Question: Basically I have these buttons that I use on my web page design. However I have just noticed when changing backgrounds that they have this weird dash ( - ) after the button.
CSS:
'''
* {
font-family: 'Caviar Dreams';
}
.button-fill {
text-align: center;
background: #ccc;
display: inline-block;
position: relative;
text-transform: uppercase;
margin: 25px;
border:dashed 0px #000000;
-moz-border-radius-topleft: 17px;
-moz-border-radius-topright:17px;
-moz-border-radius-bottomleft:17px;
-moz-border-radius-bottomright:17px;
-webkit-border-top-left-radius:17px;
-webkit-border-top-right-radius:17px;
-webkit-border-bottom-left-radius:17px;
-webkit-border-bottom-right-radius:17px;
border-top-left-radius:17px;
border-top-right-radius:17px;
border-bottom-left-radius:17px;
border-bottom-right-radius:17px;
}
.button-fill.orange {
background: #B26B24;
color: #fff;
}
.button-fill.orange .button-inside {
color: #f26b43;
}
.button-text {
padding: 0 25px;
line-height: 56px;
letter-spacing: .1em;
}
.button-inside {
width: 0px;
height: 54px;
margin: 0;
float: left;
position: absolute;
top: 1px;
left: 50%;
line-height: 54px;
color: #445561;
background: #0033CC;
text-align: center;
overflow: hidden;
-webkit-transition: width 0.5s, left 0.5s, margin 0.5s;
-moz-transition: width 0.5s, left 0.5s, margin 0.5s;
-o-transition: width 0.5s, left 0.5s, margin 0.5s;
transition: width 0.5s, left 0.5s, margin 0.5s;
-moz-border-radius-topleft: 75px;
-moz-border-radius-topright:75px;
-moz-border-radius-bottomleft:75px;
-moz-border-radius-bottomright:75px;
-webkit-border-top-left-radius:75px;
-webkit-border-top-right-radius:75px;
-webkit-border-bottom-left-radius:75px;
-webkit-border-bottom-right-radius:75px;
border-top-left-radius:75px;
border-top-right-radius:75px;
border-bottom-left-radius:75px;
border-bottom-right-radius:75px;
}
.button-inside.full {
width: 100%;
left: 0%;
top: 0;
margin-right: -50px;
border: 1px solid #445561;
}
.inside-text {
text-align: center;
position: absolute;
right: 50%;
letter-spacing: .1em;
text-transform: uppercase;
-webkit-transform: translateX(50%);
-moz-transform: translateX(50%);
-ms-transform: translateX(50%);
transform: translateX(50%);
}
'''
I think that the following code is the issue, it is located under the .button-fill.
'''
display: inline-block;
'''
I have tried removing it, changing it, however it stops the buttons from working. I have reached a dead end with this. Does anyone know how I would fix this? Or do the buttons need to be re-designed?
Picture of weird dash:

HTML Code:
'''
<CENTER>
<div class="mywork" id="portfolio">
<a href="./forum/">
<div class="button-fill orange">
<div class="button-text">Outside text</div>
<div class="button-inside">
<div class="inside-text">inside&nbsptext </div>
</div>
</div>
</a>
<a href="#">
<div class="button-fill orange">
<div class="button-text">Outside text</div>
<div class="button-inside">
<div class="inside-text">Inside&nbspText </div>
</div>
</div>
</a>
</div>
</CENTER>
'''
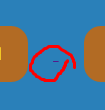
Answer: The dash is due to '<a>' default styling.
You can add the property 'text-decoration: none;' to your 'a' selector.